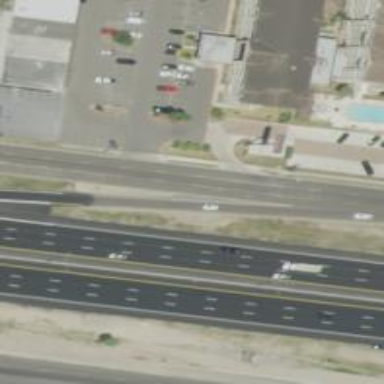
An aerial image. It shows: Secondary road with asphalt surface and frontage road.